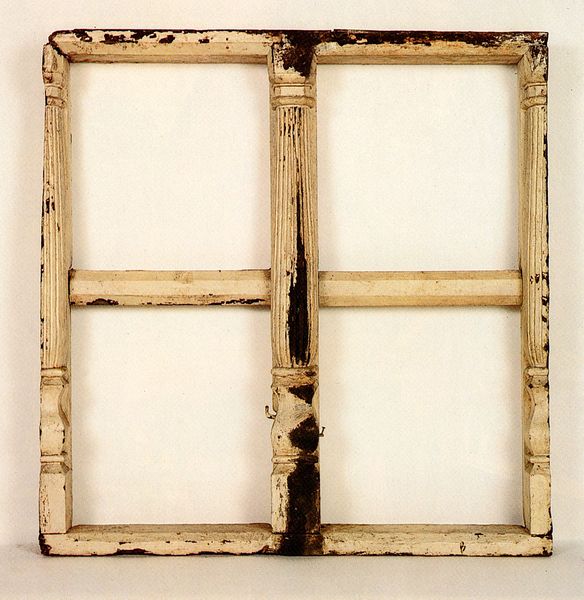
Titel: Blockzargenfenster
Standort: Herkunftsregion: (D Westfalen) (EU - D - Westfalen)
Schlagwörter: weiß, fenster, hell, holz, schwarz, säule, säulen, beige, wand, rahmen, sockel, gold, farbig, leer, sprossenfenster, lack, metall, nagel, nägel, bemalt, foto, vier, fensterrahmen, kreuz, sprossen, verbrannt, schnitzerei, verziert, biedermeier, handwerk, mittelalter, illusion, lackiert, quadrat, viereck, vierecke, vergoldung, rillen, schnitzen, schreinerarbeit, quadratisch, kanelliert, riefen, verwittert, rahmne, profilleiste